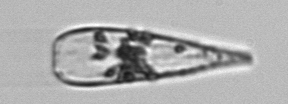
Label: Licmophora